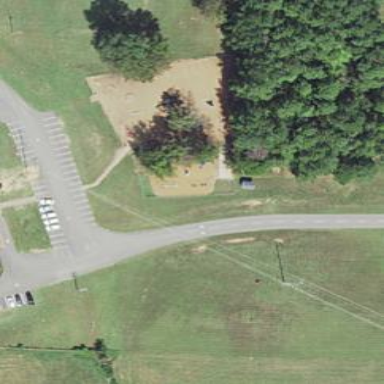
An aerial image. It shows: Playground area for leisure land.